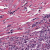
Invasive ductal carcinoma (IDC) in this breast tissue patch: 0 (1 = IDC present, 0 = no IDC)